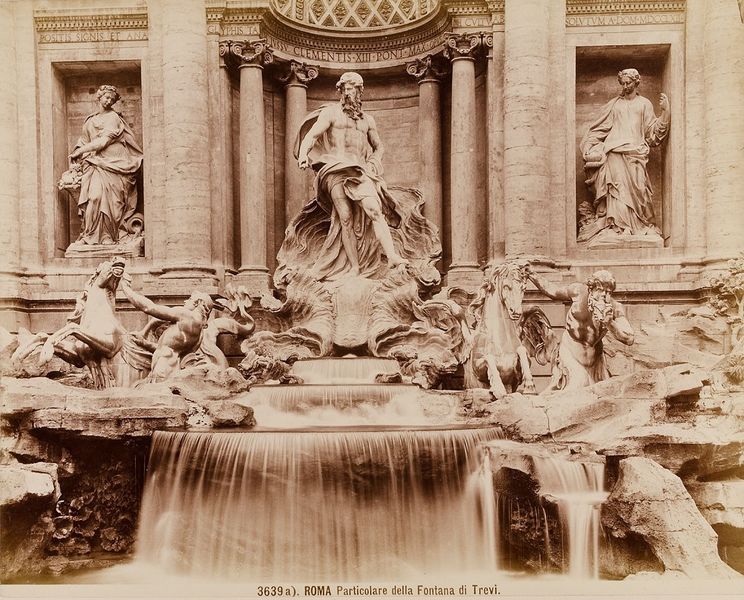
Titel: Roma - Particolare della Fontana di Trevi
Künstler: Giacomo Brogi
Standort: Hamburg
Institution: Museum für Kunst und Gewerbe Hamburg
Schlagwörter: wasser, säulen, architektur, barock, schale, brunnen, skulptur, schrift, plastik, foto, fotografie, photographie, mythologie, kapitelle, photo, details, lateinisch, nieschen, profanarchitektur, architekturfotografie, albumin, bildhauerkunst, clemens, lichtbild, sachfotografie, architekturphotographie, bildwerke, angewandte und bildende kunst, hessische systematik, schwarzweißpositivverfahren, silbersalzverfahren, schwarzweißfotografie, objektstudien, sachphotographie, albuminpapier, denkmäler, türme